Question: What I want is to tag some objects in streetview by an icon. And as the streetview rotates the hotspot icon should also move with it, As i have shown in bellow images that the tag should be moving along with the map. The images are just self edited. but i want this in the streetview by specifying the angle, pinch and latLong values.

So is there any way for this....?.
bellow is the simple code i have written to call the stretview app of phone through intent.
'''
Intent streetView = new Intent(android.content.Intent.ACTION_VIEW,Uri.parse("google.streetview:cbll=33.748832,-84.38751300000001"+"&cbp=1,90,,0,1.0&mz=8"));
startActivity(streetView);
'''
Other ways for performing same this are also wellcome...
Thanks in advance
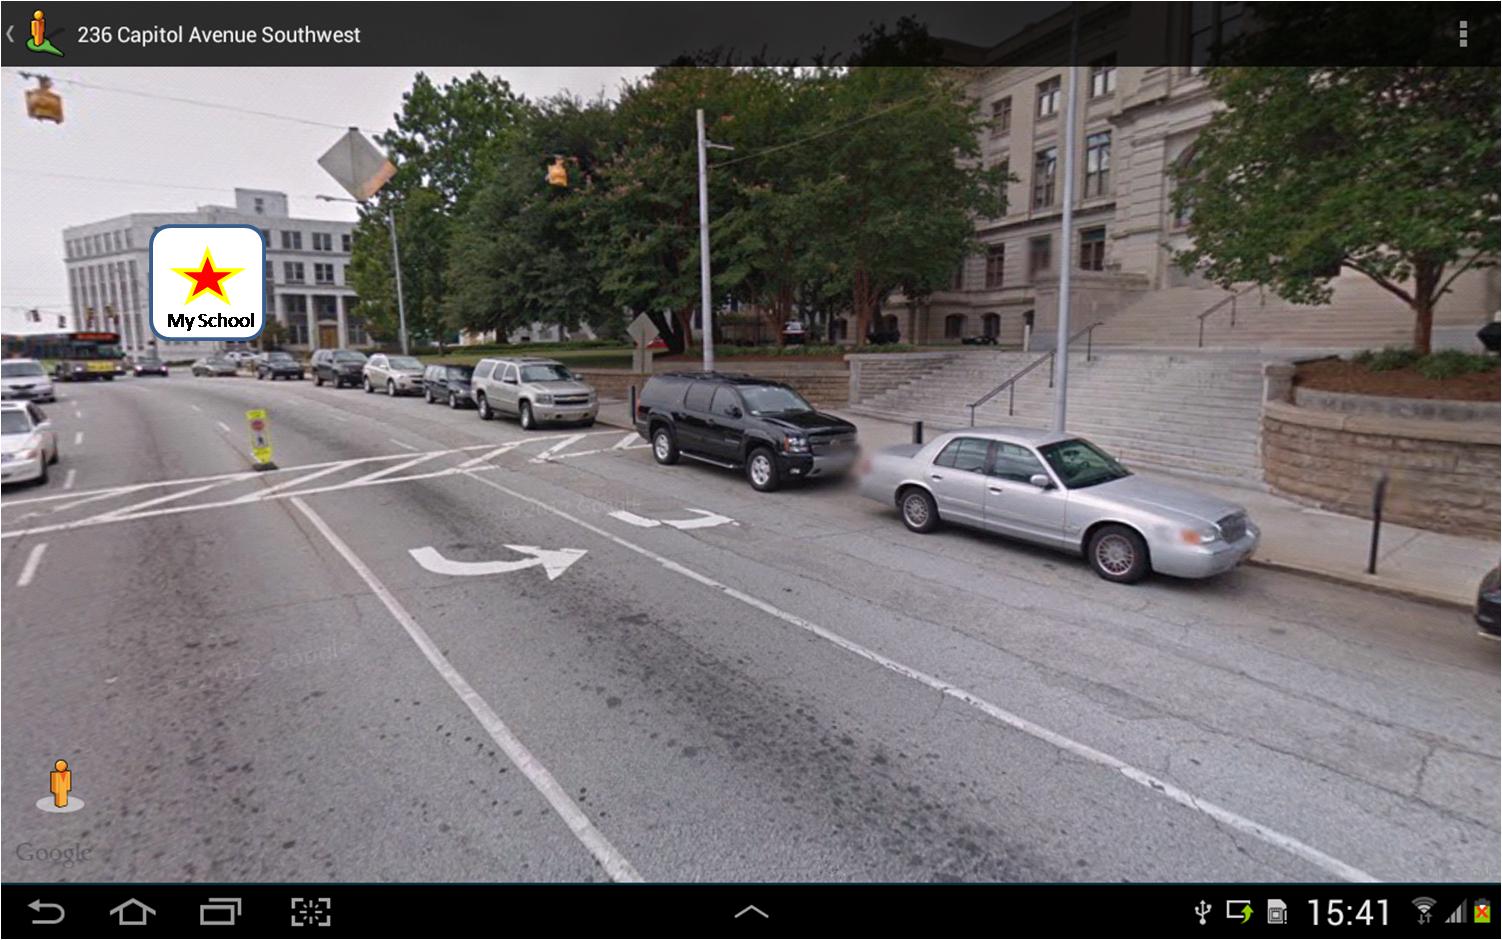
Answer: Even though my question was criticized I found an alternate way to do this.
What i have done is, created Google map street-view using Google map JavaScript api v3 which is compatible with both desktop browser and mobile browsers. And then added that in 'assest' folder of android application package and displayed it on android webview. Then accepting the value of x coordinate from accelerometer and passing it to the webview by webviewInterface on each update and setting the heading of map with it.